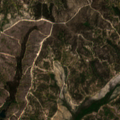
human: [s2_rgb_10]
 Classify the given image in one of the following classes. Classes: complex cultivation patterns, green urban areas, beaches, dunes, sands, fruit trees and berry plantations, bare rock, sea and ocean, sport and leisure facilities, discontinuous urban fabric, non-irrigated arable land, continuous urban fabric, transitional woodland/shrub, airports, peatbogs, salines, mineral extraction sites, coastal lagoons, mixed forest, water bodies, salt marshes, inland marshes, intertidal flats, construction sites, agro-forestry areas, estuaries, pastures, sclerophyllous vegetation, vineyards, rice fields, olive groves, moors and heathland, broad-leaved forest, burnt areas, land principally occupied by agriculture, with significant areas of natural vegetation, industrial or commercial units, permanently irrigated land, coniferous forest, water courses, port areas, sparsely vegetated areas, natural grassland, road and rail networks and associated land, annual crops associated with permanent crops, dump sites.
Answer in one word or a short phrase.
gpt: broad-leaved forest, transitional woodland/shrub